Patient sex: M
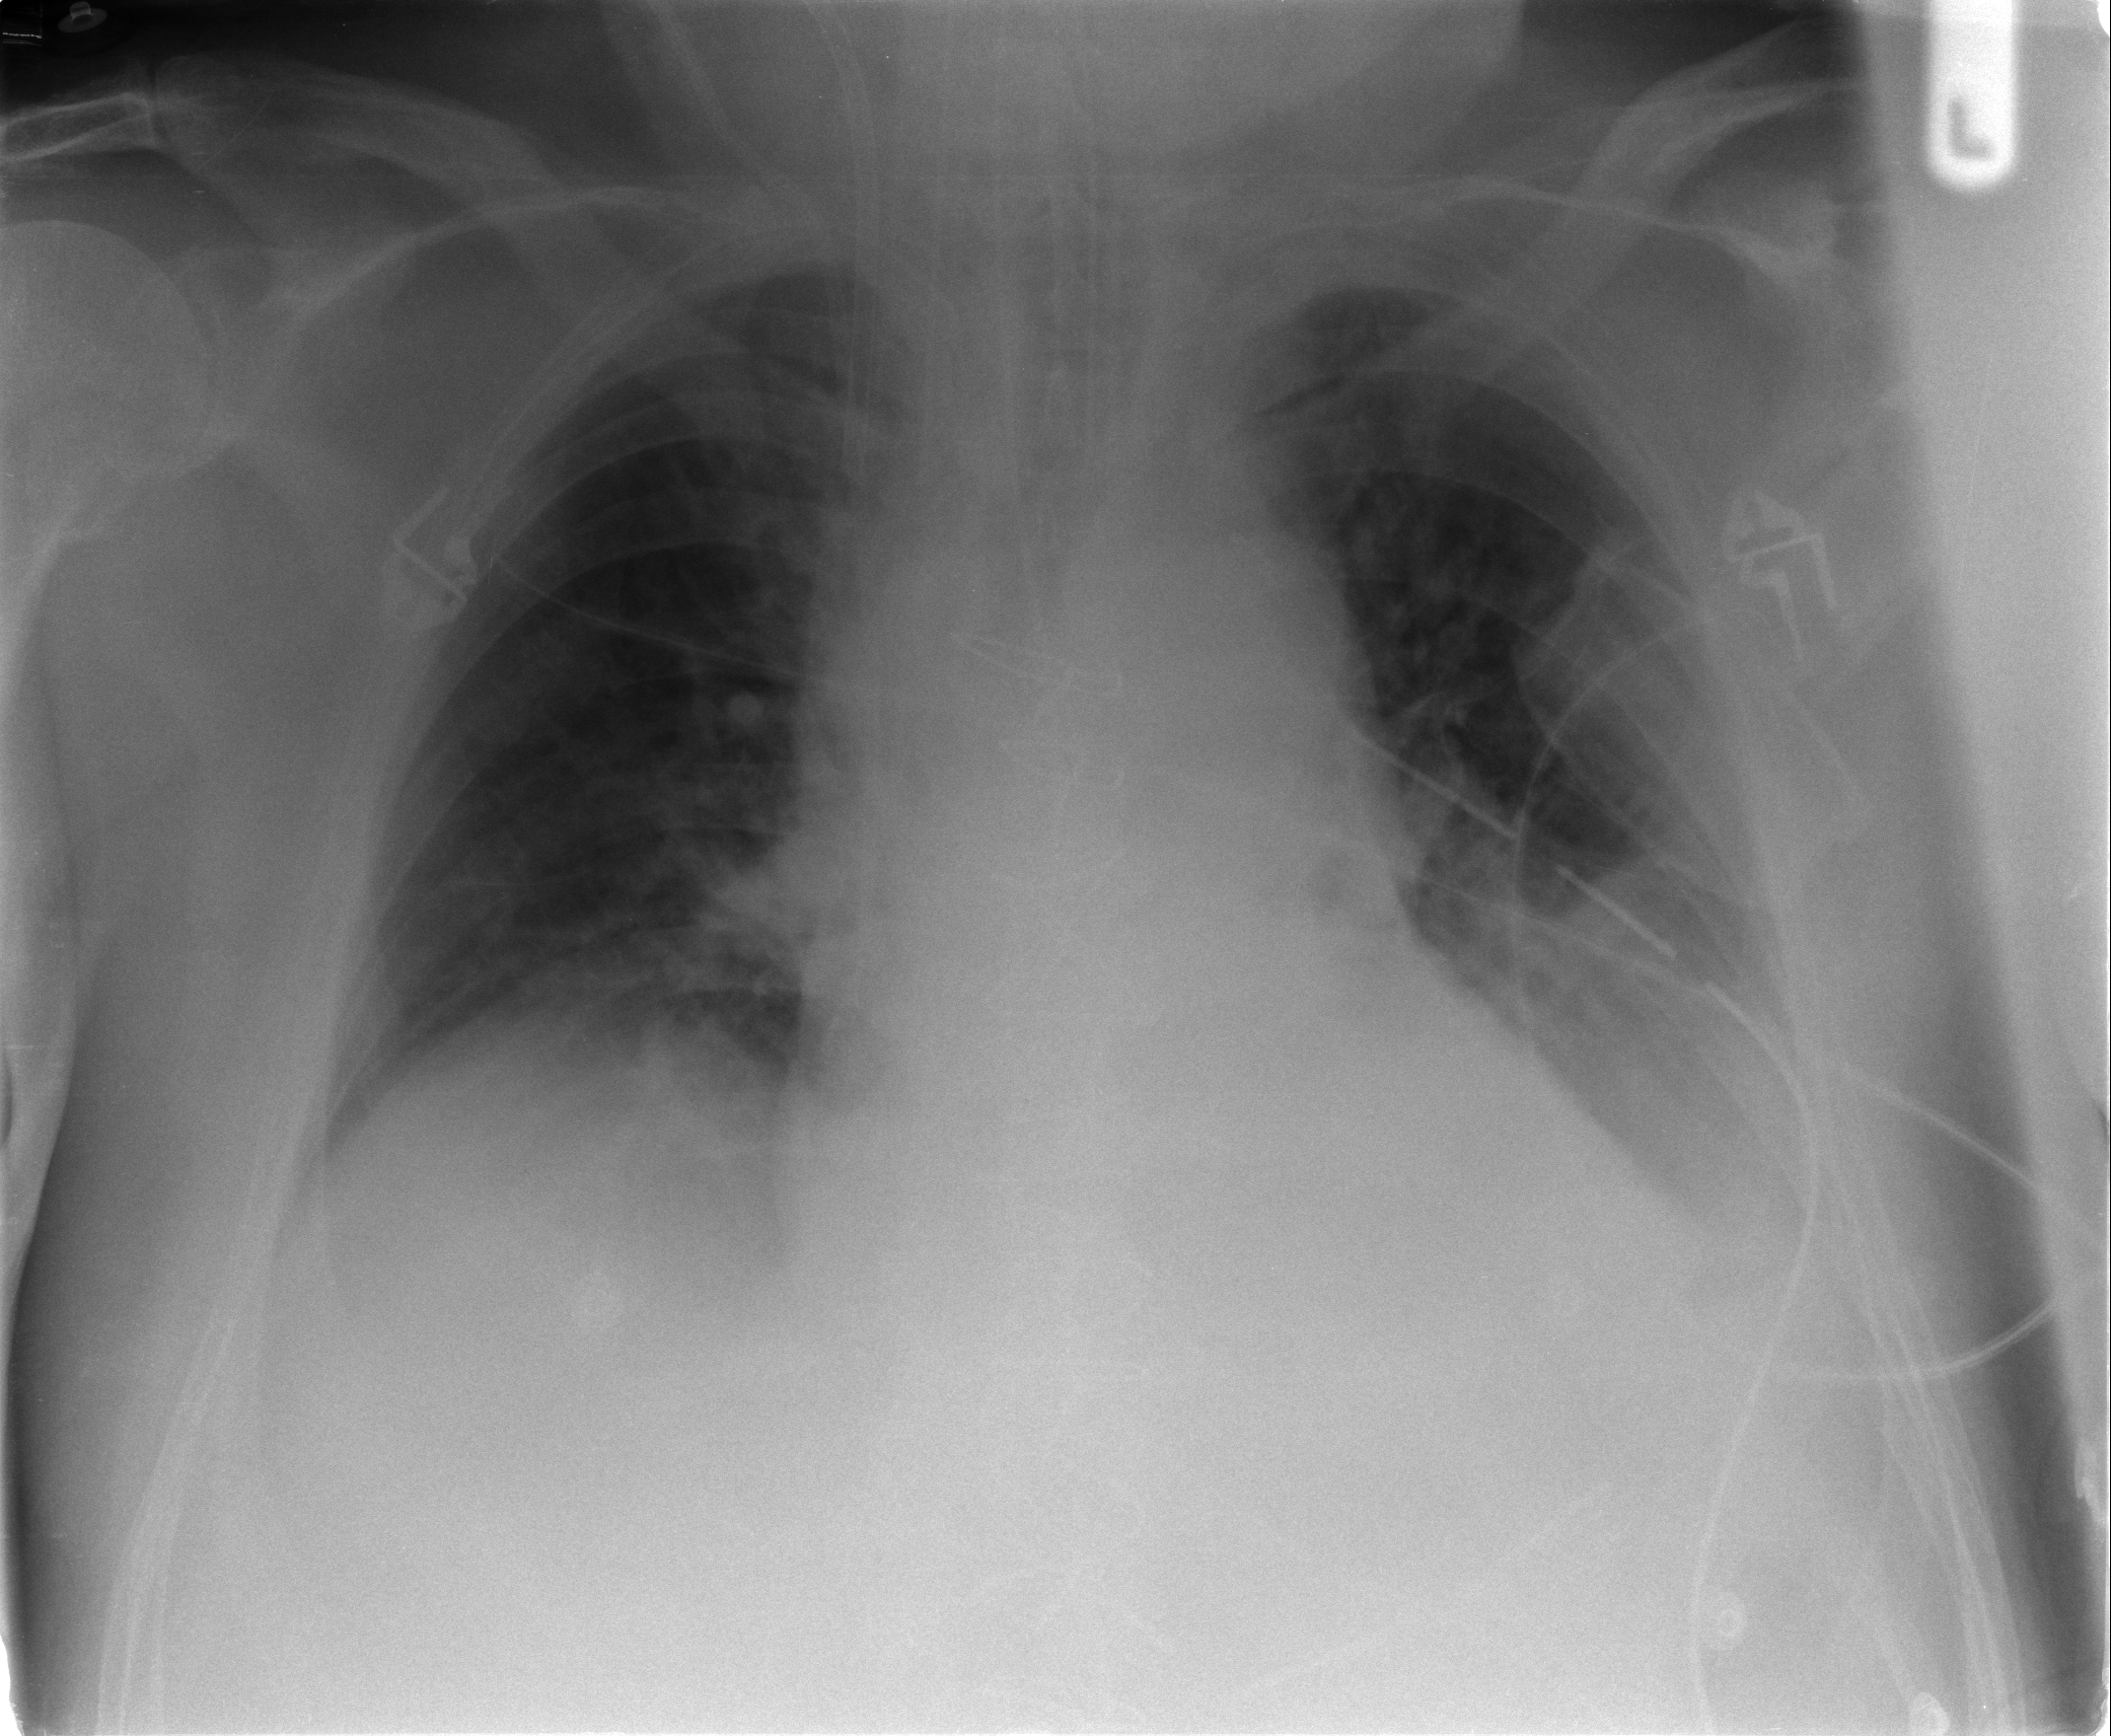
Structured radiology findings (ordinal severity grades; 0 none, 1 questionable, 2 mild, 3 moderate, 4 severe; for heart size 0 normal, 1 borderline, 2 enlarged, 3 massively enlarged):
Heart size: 0
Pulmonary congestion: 0
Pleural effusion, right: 0
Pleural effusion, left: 2
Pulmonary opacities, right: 0
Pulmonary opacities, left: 0
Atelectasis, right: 2
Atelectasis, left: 2